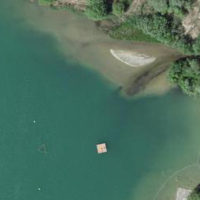
EUNIS habitat code: 14
Species observed at this site:
Sterna hirundo
Mergellus albellus